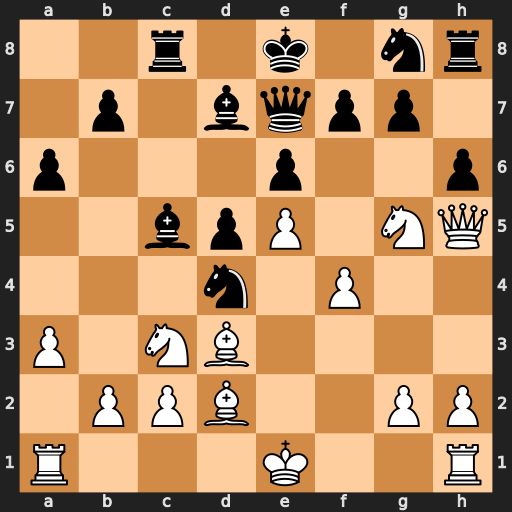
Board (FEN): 2r1k1nr/1p1bqpp1/p3p2p/2bpP1NQ/3n1P2/P1NB4/1PPB2PP/R3K2R
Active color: w
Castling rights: KQk
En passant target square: -
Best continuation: Nxf7 Qxf7 Bg6 Qxg6 Qxg6+